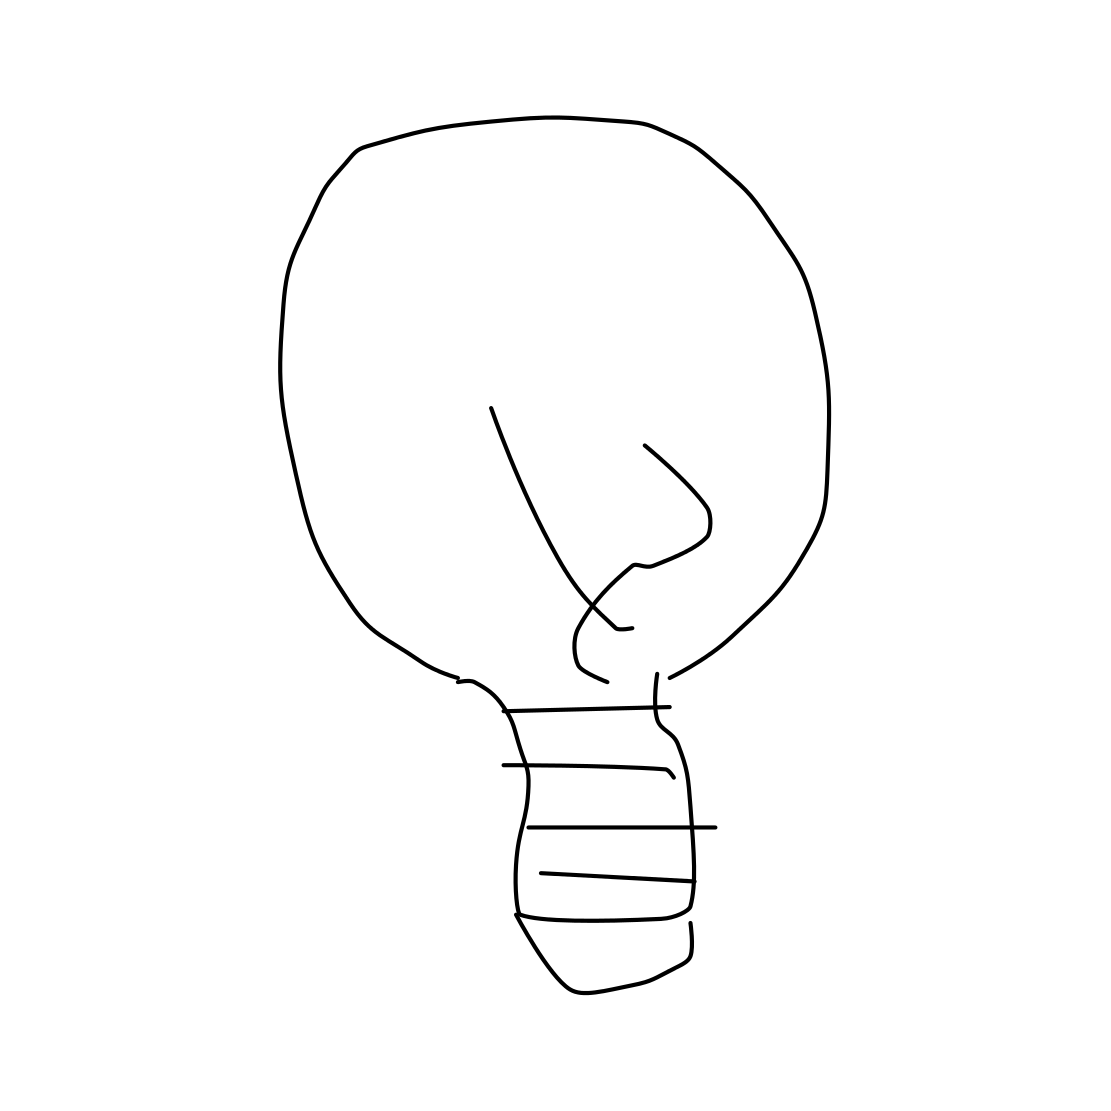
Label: lightbulb